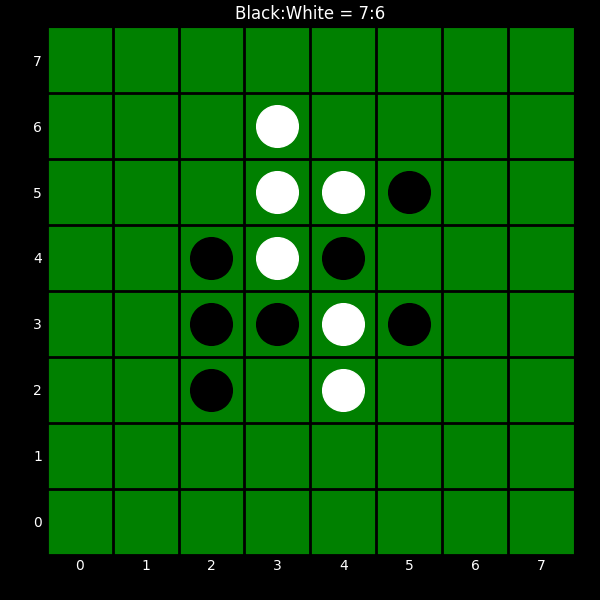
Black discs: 7
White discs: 6